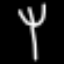
Label: fork